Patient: sex M, age 60
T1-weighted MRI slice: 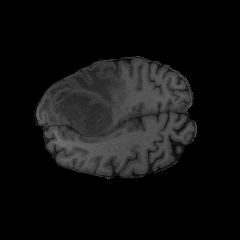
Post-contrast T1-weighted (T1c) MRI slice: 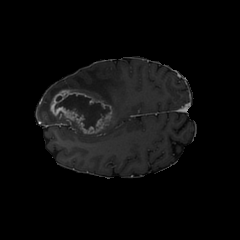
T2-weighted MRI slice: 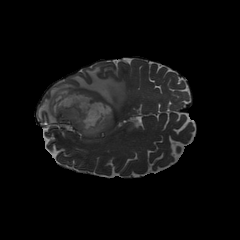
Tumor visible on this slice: yes
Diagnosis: Glioblastoma, IDH-wildtype
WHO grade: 4